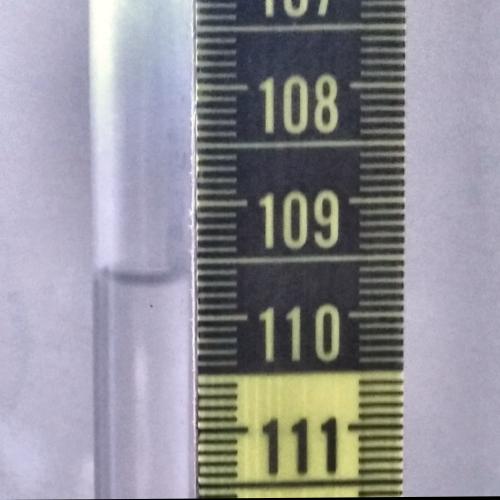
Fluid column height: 109.6 cm